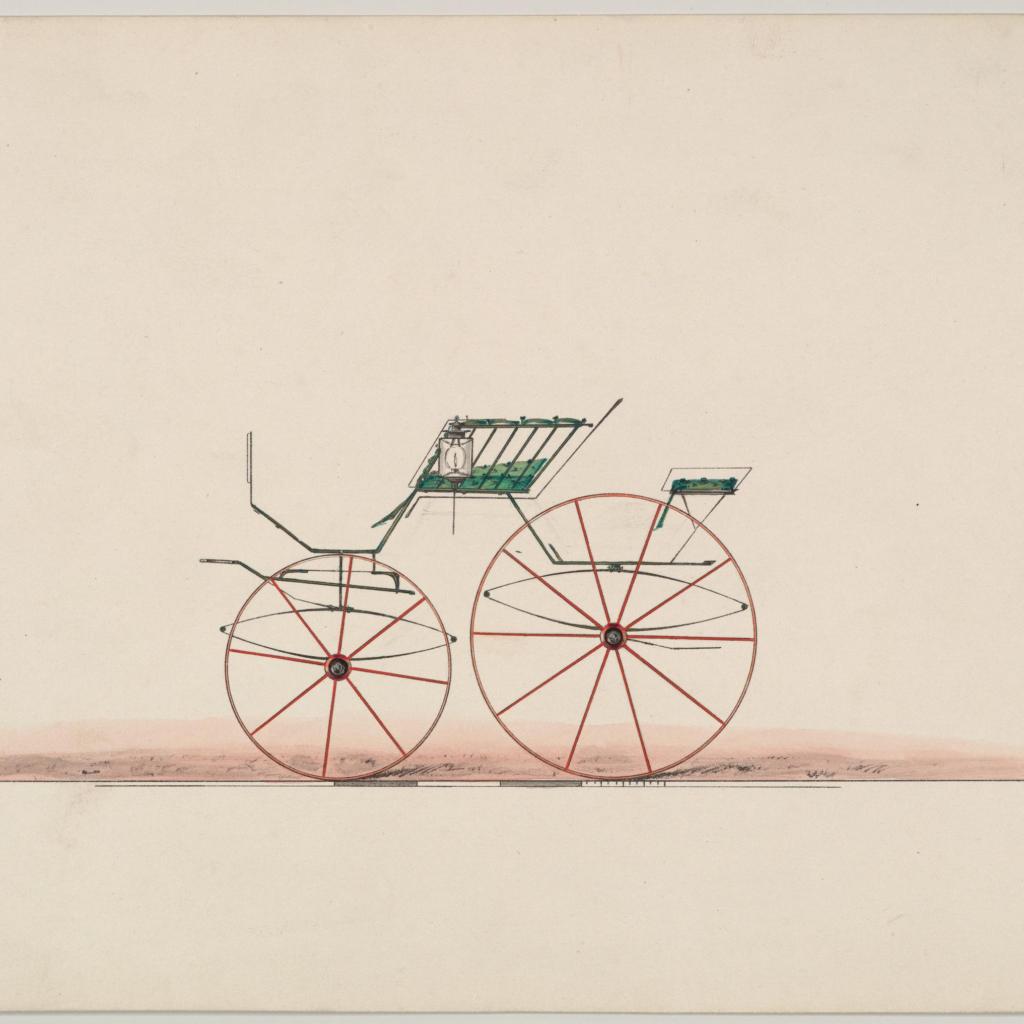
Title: Phaeton (unnumbered)
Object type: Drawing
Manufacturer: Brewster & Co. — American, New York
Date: ca. 1870
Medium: Pen and black ink, watercolor and gouache with metallic ink
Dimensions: sheet: 6 x 8 3/16 in. (15.2 x 20.8 cm)
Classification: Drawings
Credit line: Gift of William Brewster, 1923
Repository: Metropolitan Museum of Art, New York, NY